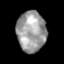
Tissue: skin
Cell type: Epithelial cells
Senescence score: 0.2086
Nuclear area (px): 1156
Mean DAPI intensity: 156.979